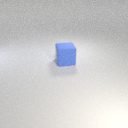
large blue rubber cube